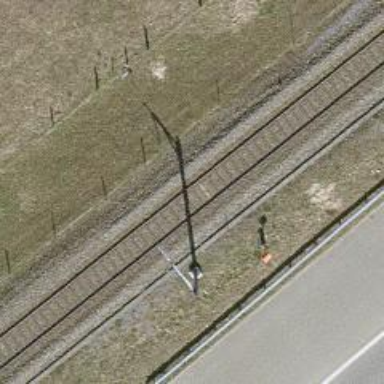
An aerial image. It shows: Catenary mast for power lines.